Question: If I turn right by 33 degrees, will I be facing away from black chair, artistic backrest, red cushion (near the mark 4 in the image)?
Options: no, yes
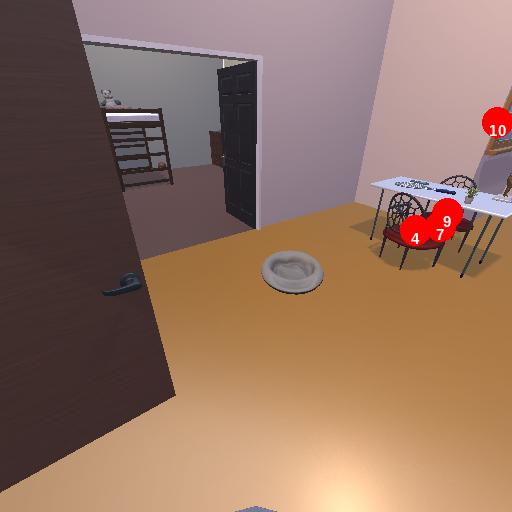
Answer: no